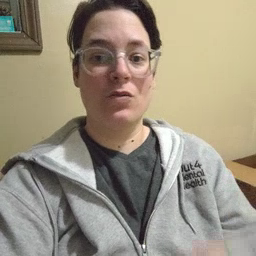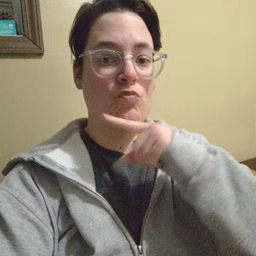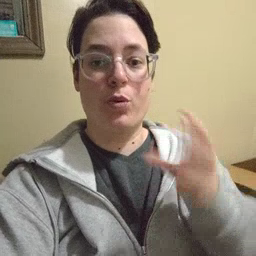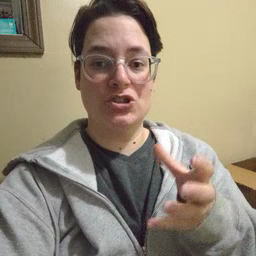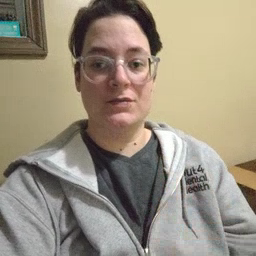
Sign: dryer